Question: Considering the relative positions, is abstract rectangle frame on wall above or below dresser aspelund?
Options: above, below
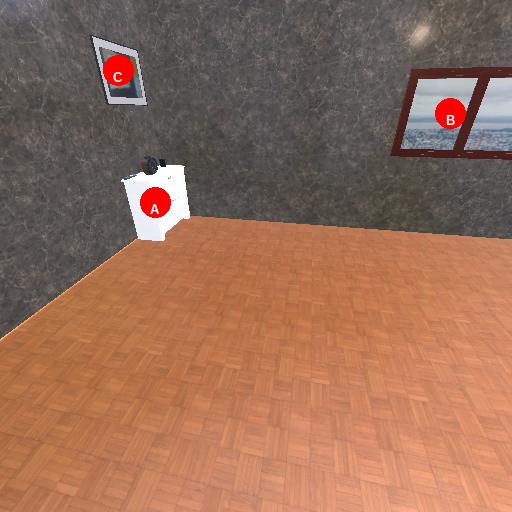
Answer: above